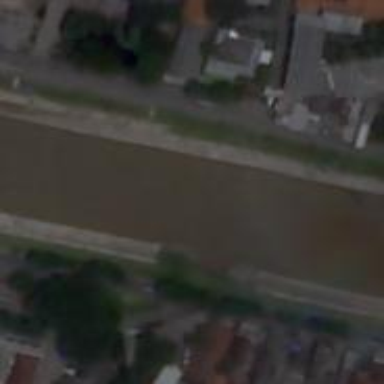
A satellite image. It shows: Canal.